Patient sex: M
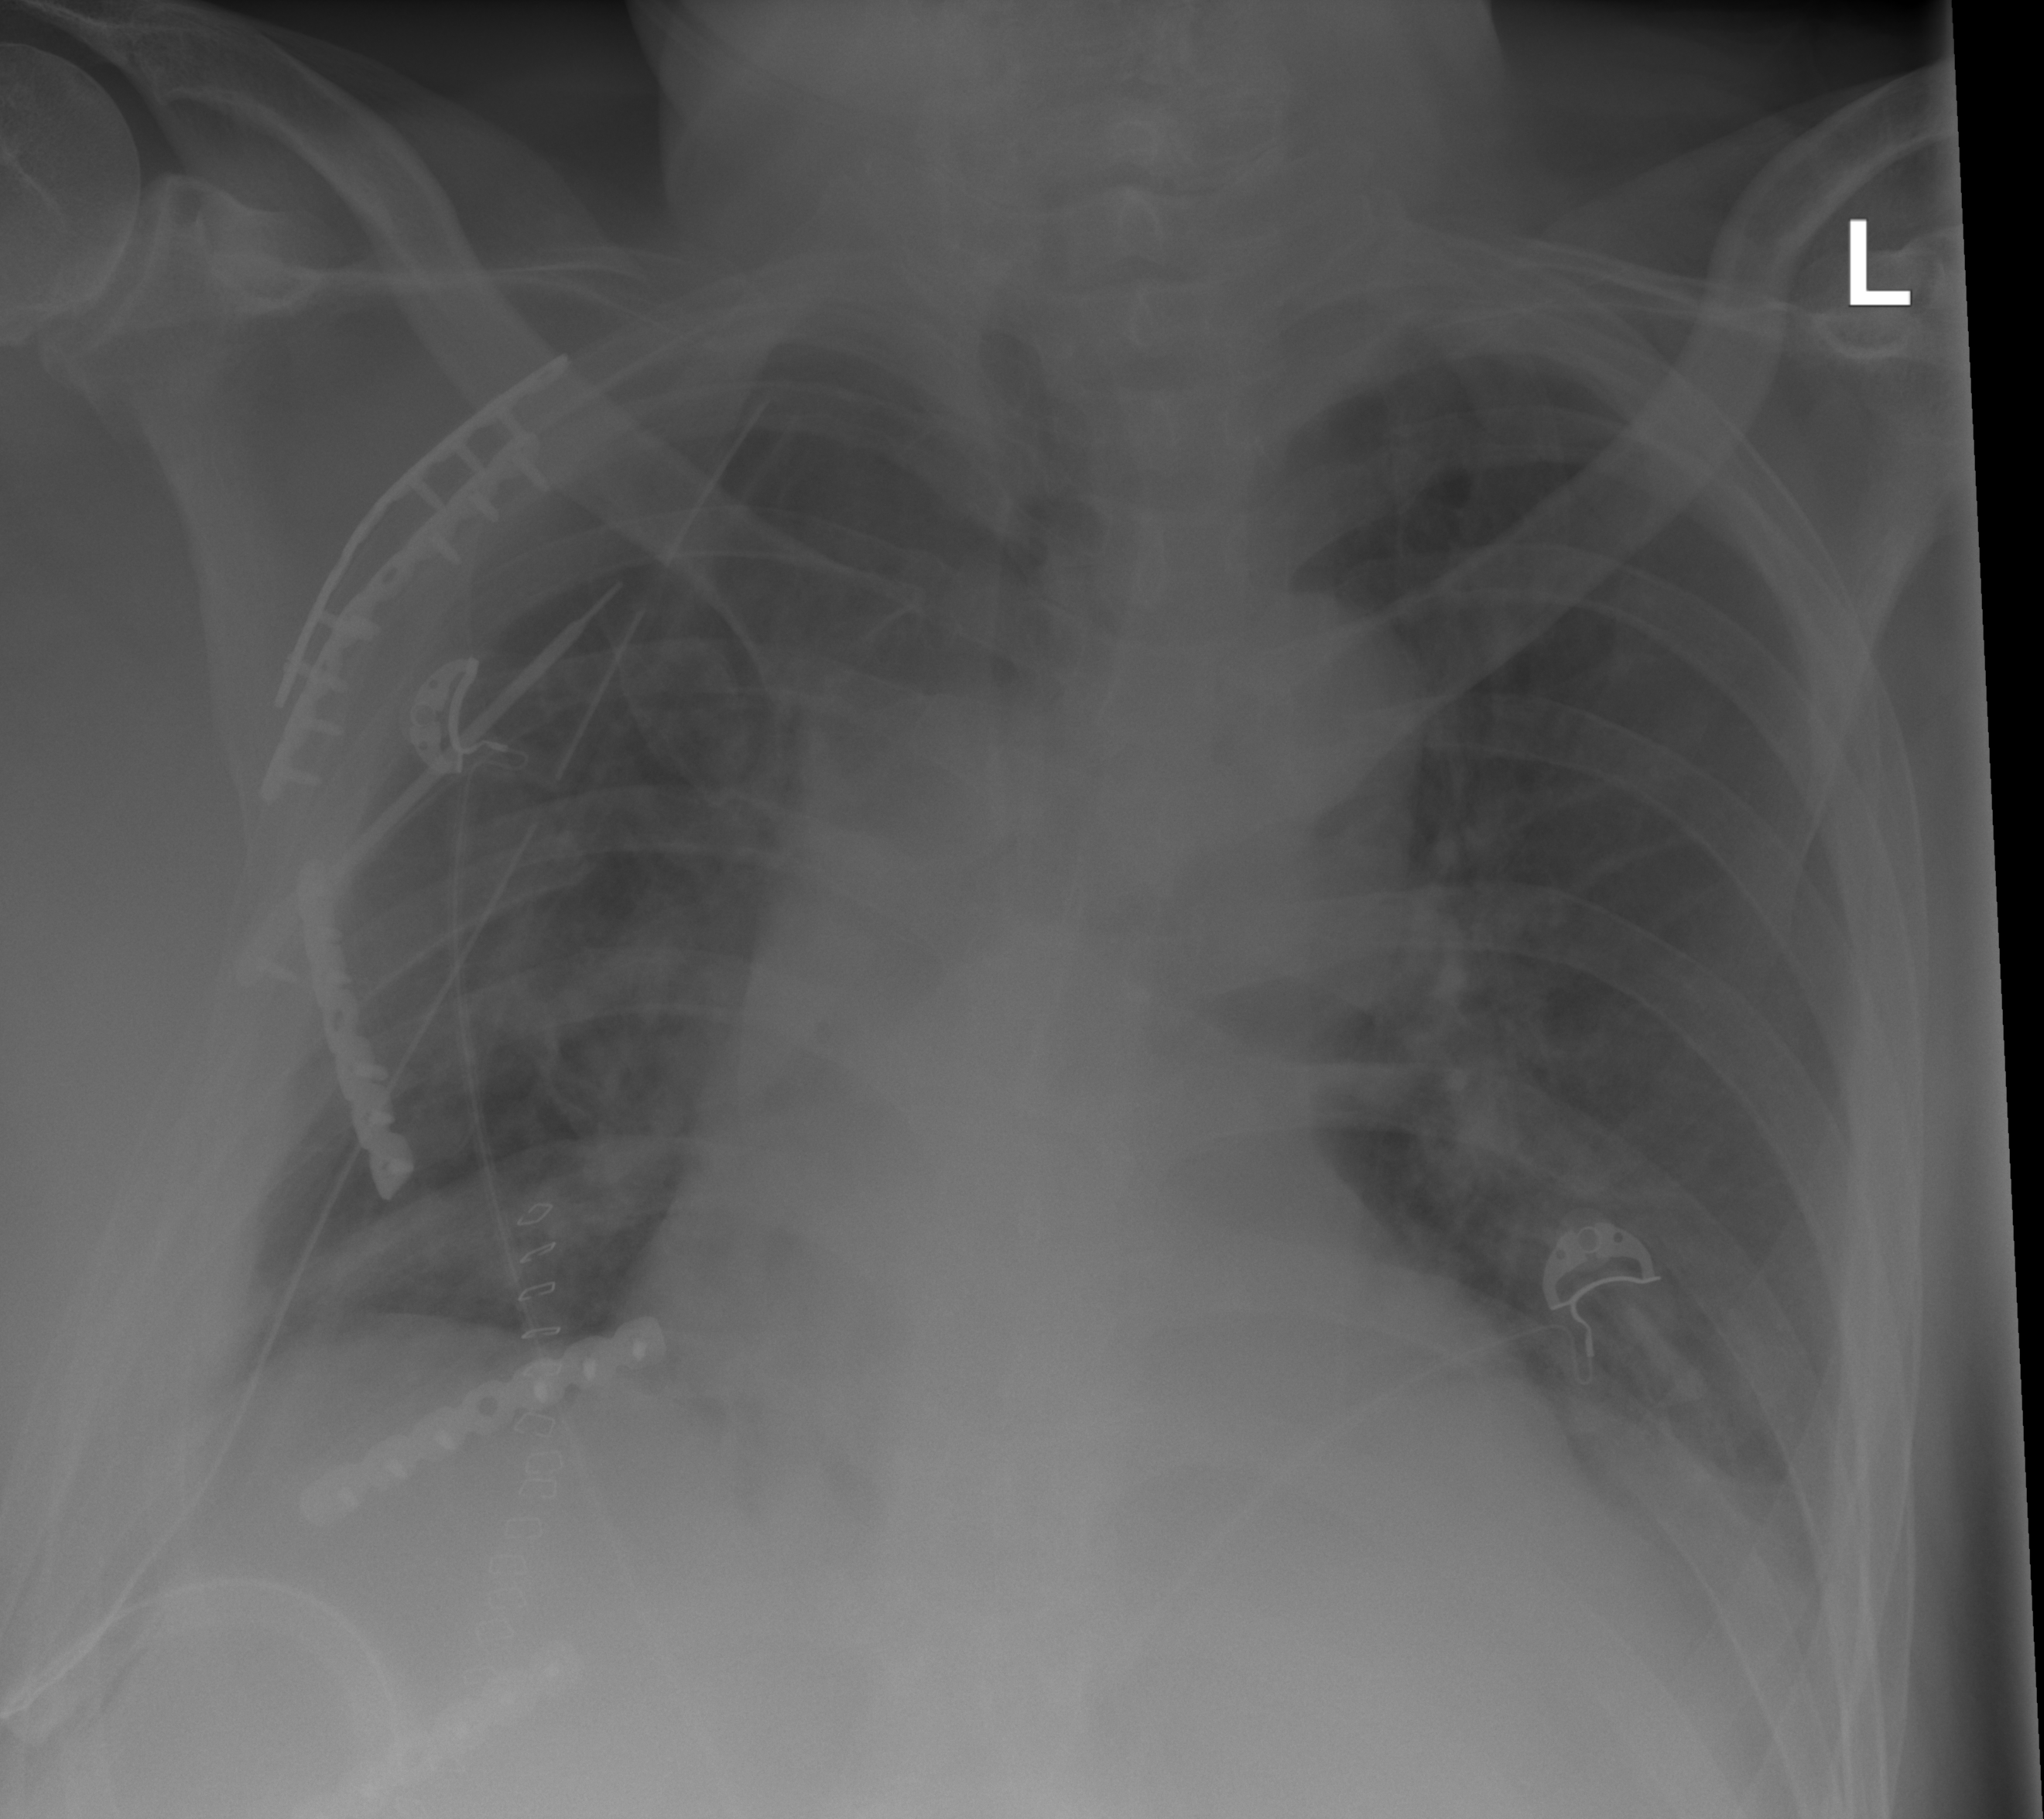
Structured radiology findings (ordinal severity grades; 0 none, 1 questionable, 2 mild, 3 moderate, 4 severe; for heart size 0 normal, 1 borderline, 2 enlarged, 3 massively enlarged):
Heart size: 1
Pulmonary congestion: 2
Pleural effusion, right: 2
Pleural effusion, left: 2
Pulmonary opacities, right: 2
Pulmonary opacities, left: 2
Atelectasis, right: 2
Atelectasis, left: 2